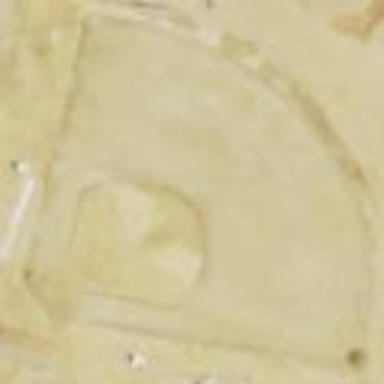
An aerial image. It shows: Softball pitch for leisure sports.